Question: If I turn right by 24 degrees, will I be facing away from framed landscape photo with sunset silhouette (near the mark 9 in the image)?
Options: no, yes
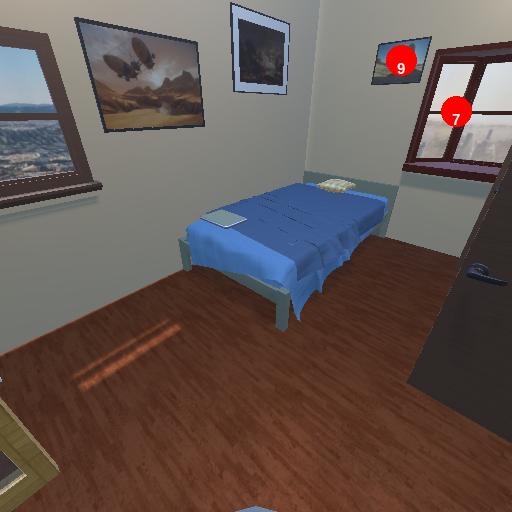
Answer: no